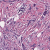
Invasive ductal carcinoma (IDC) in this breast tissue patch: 1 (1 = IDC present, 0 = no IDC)